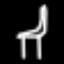
Label: chair